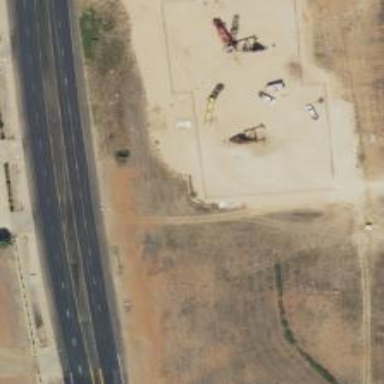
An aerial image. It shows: Petroleum well that is man-made.